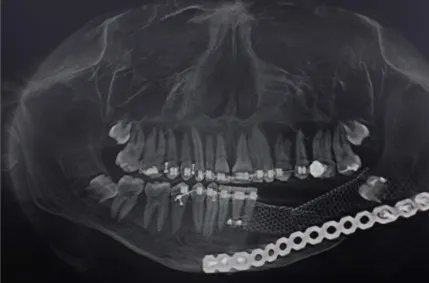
Post op radiographic evaluation.
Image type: radiology (x_ray)